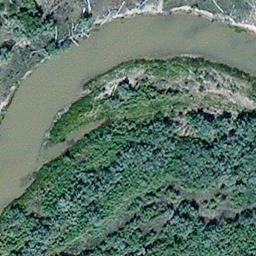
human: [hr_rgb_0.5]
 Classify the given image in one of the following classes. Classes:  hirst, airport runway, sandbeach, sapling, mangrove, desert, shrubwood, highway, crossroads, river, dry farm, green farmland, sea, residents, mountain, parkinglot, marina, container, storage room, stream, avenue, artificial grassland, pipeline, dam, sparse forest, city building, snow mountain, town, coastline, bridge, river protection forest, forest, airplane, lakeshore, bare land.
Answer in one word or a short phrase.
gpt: river